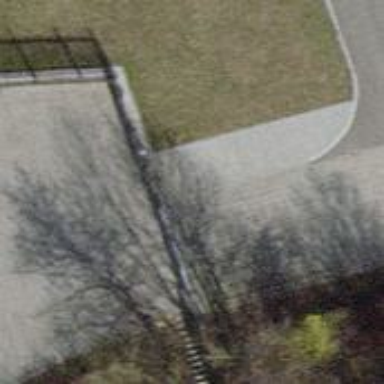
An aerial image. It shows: Gate.